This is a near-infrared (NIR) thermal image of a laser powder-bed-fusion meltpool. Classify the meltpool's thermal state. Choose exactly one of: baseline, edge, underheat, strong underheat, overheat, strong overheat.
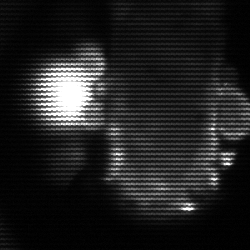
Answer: strong underheat